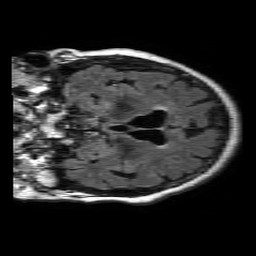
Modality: FLAIR
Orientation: coronal
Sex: female
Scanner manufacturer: philips
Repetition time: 11 s
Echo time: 0.125 s